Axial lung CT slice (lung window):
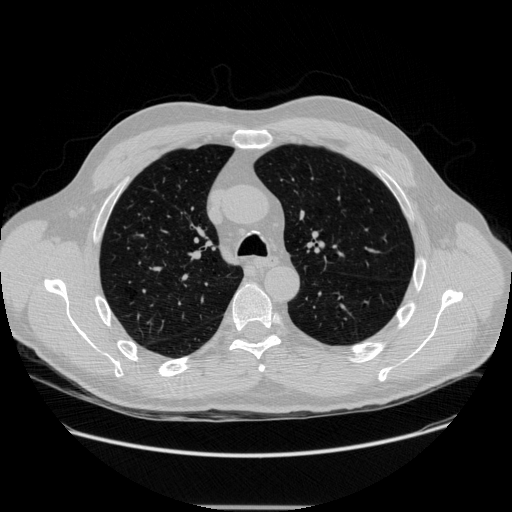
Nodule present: no